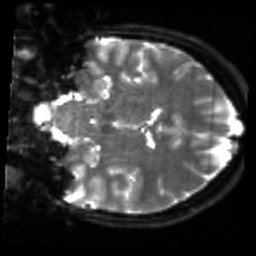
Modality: sbref
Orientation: coronal
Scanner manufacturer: siemens
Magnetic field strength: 3 T
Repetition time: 4 s
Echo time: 0.0594 s